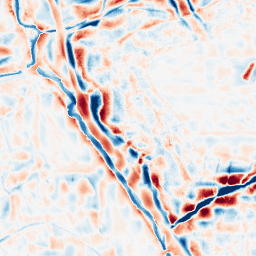
Category: wavelet
Decomposition family: wavelet_dwt
Decomposition parameters: wavelet: coif2
level: 4
Upsampling method: lanczos
Upsampling parameters: scale: 4
Upsampling scale: 4